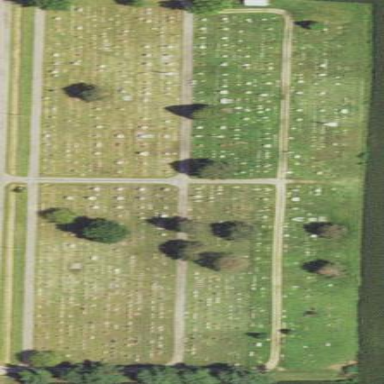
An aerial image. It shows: Cemetery.